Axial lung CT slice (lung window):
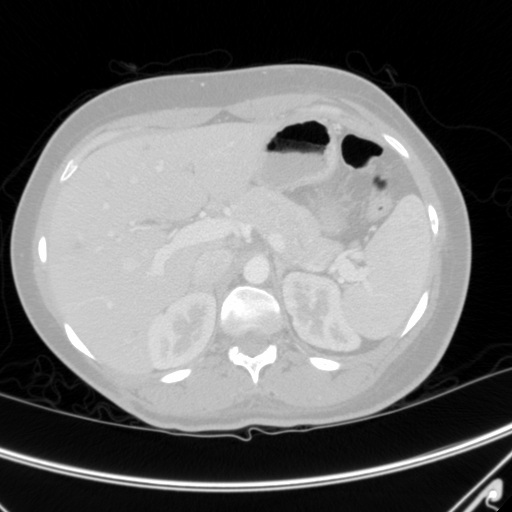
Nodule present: no